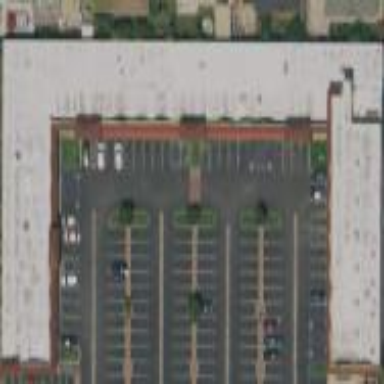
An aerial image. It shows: Retail building.